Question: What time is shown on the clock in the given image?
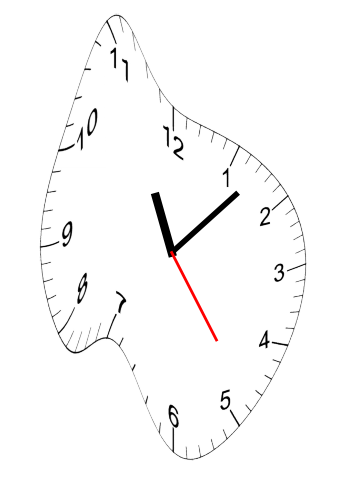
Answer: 11:07:24